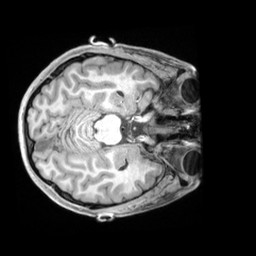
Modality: T1w
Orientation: axial
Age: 27
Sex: female
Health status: ill
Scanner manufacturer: siemens
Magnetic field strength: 3 T
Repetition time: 2.2 s
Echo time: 0.00218 s